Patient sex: F
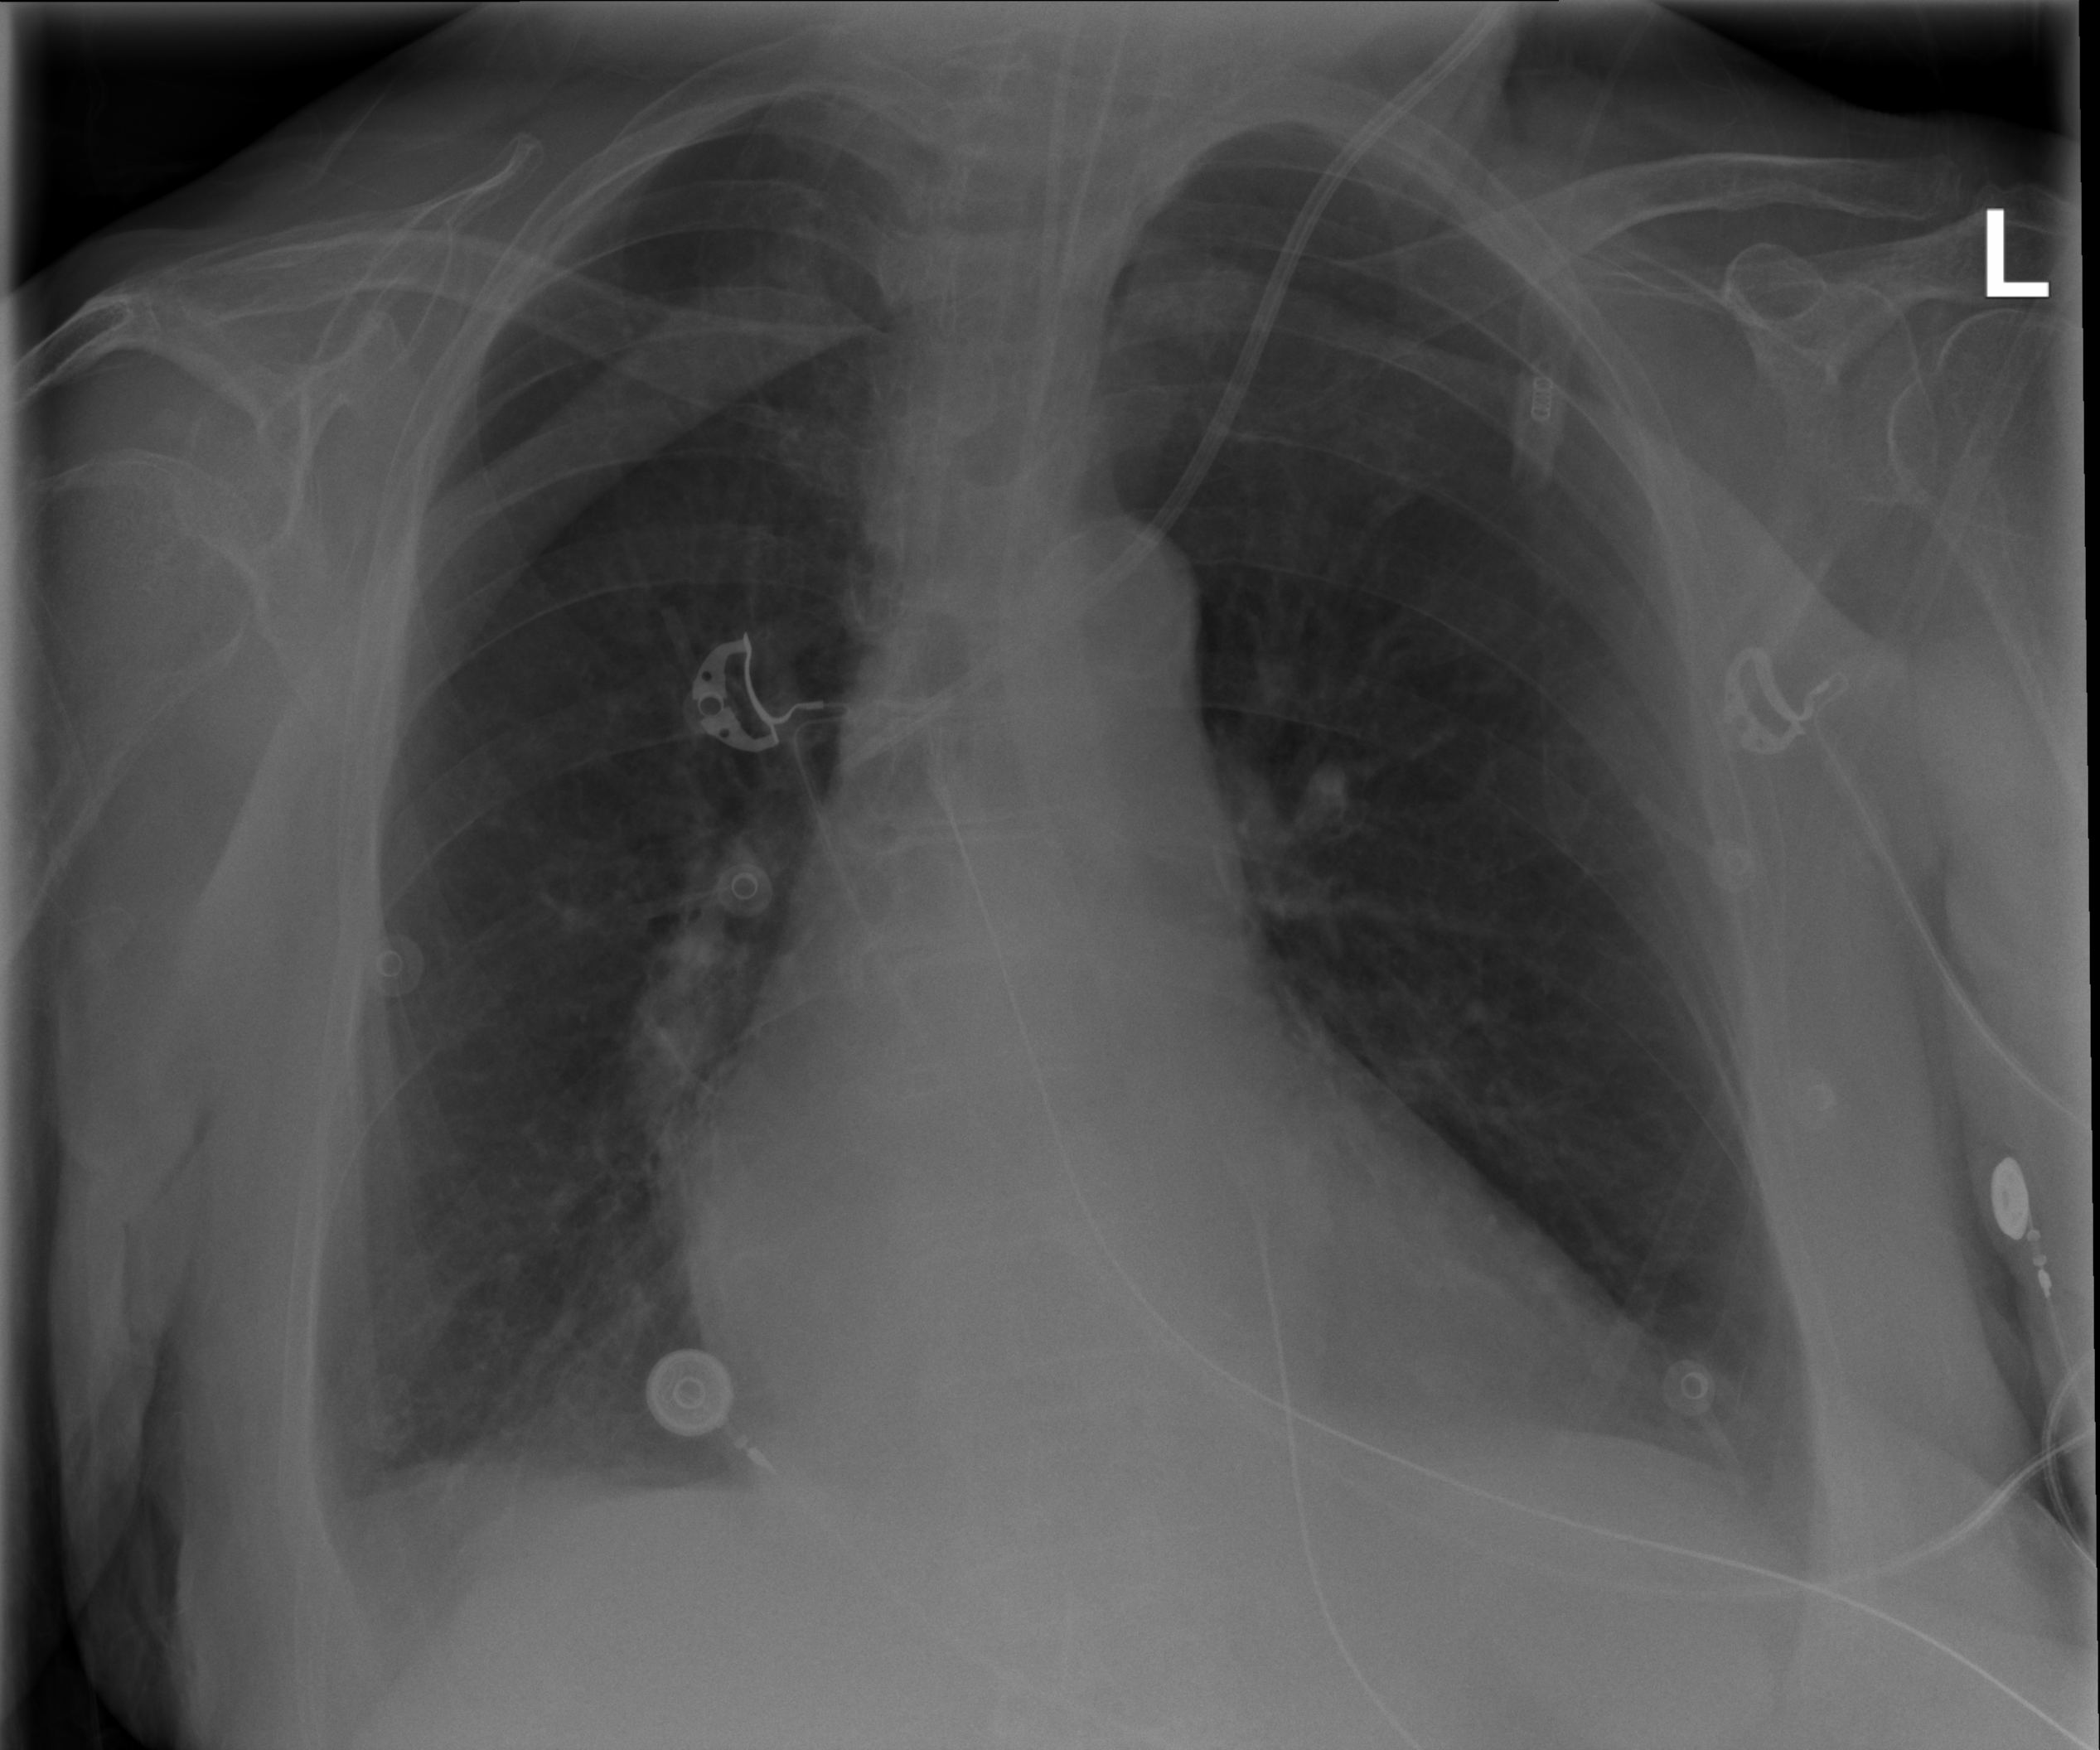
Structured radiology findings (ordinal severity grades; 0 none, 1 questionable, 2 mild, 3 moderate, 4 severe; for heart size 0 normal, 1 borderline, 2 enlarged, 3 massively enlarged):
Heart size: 2
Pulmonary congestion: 0
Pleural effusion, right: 2
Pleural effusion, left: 2
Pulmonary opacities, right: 0
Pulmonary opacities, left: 0
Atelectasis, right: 2
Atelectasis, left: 2